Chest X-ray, PA view. Patient: 57 years old, sex M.
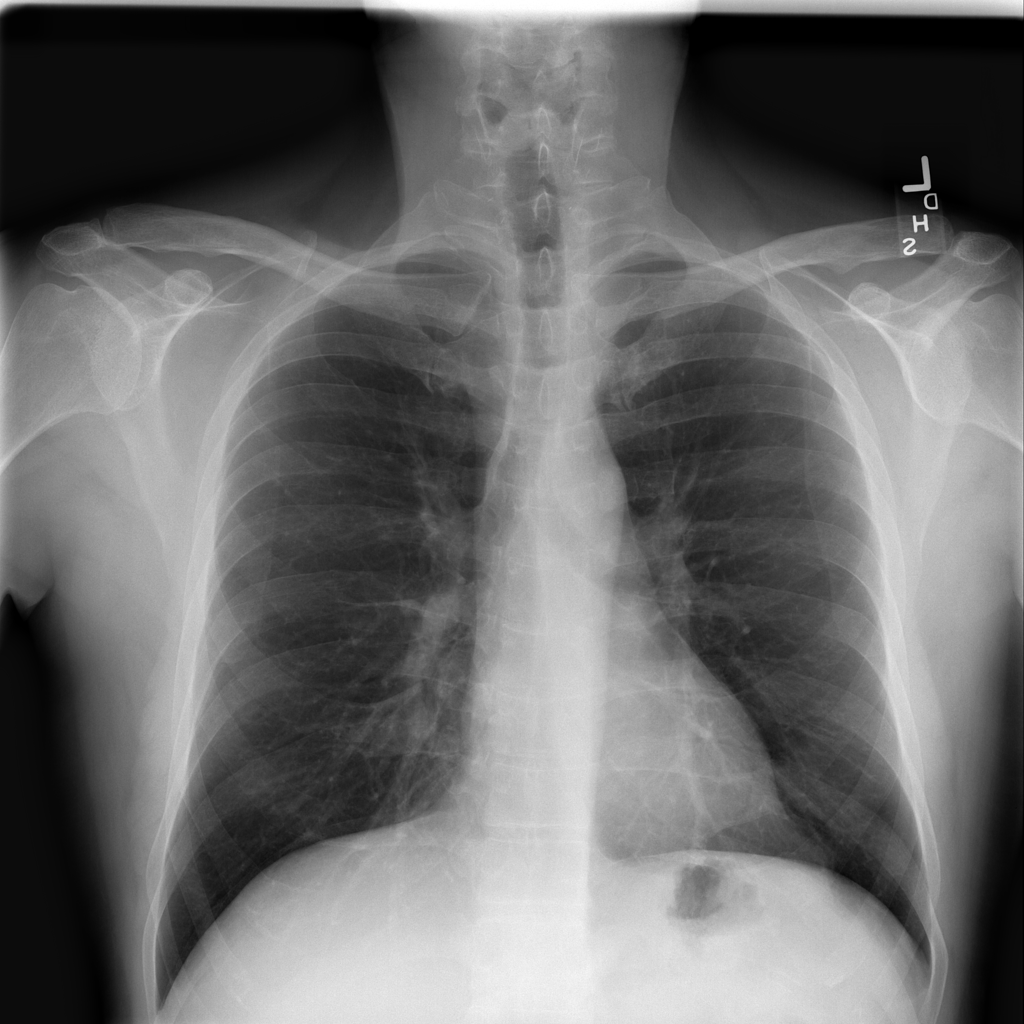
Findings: No Finding